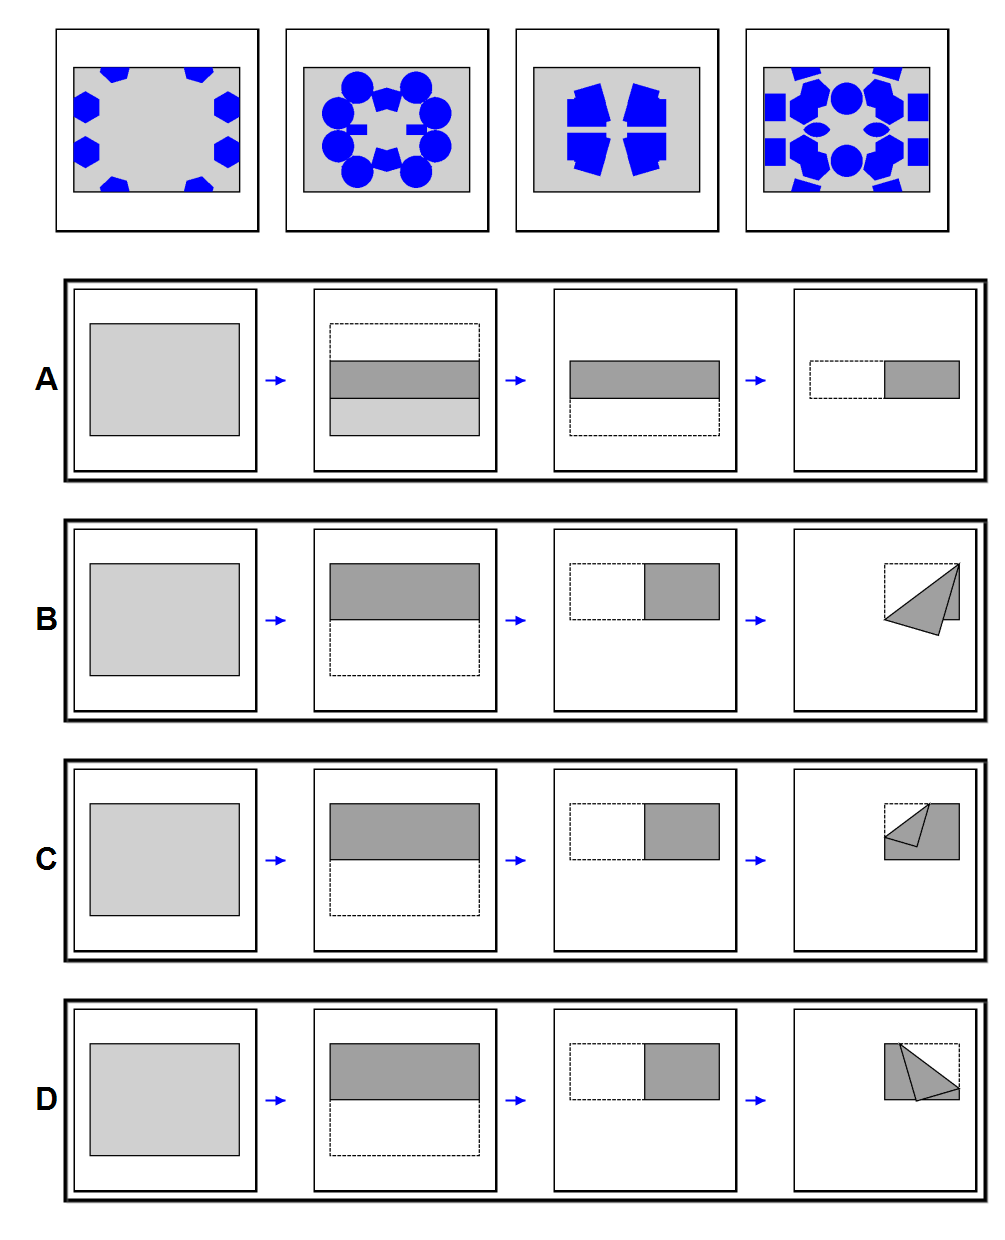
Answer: B